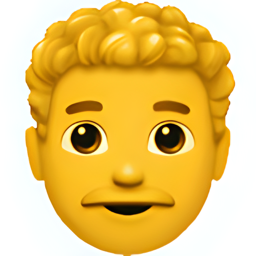
Name: man curly haired
Emoji: 👨‍🦱
Group: People & Body
Sub-group: person